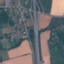
Label: Highway